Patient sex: M
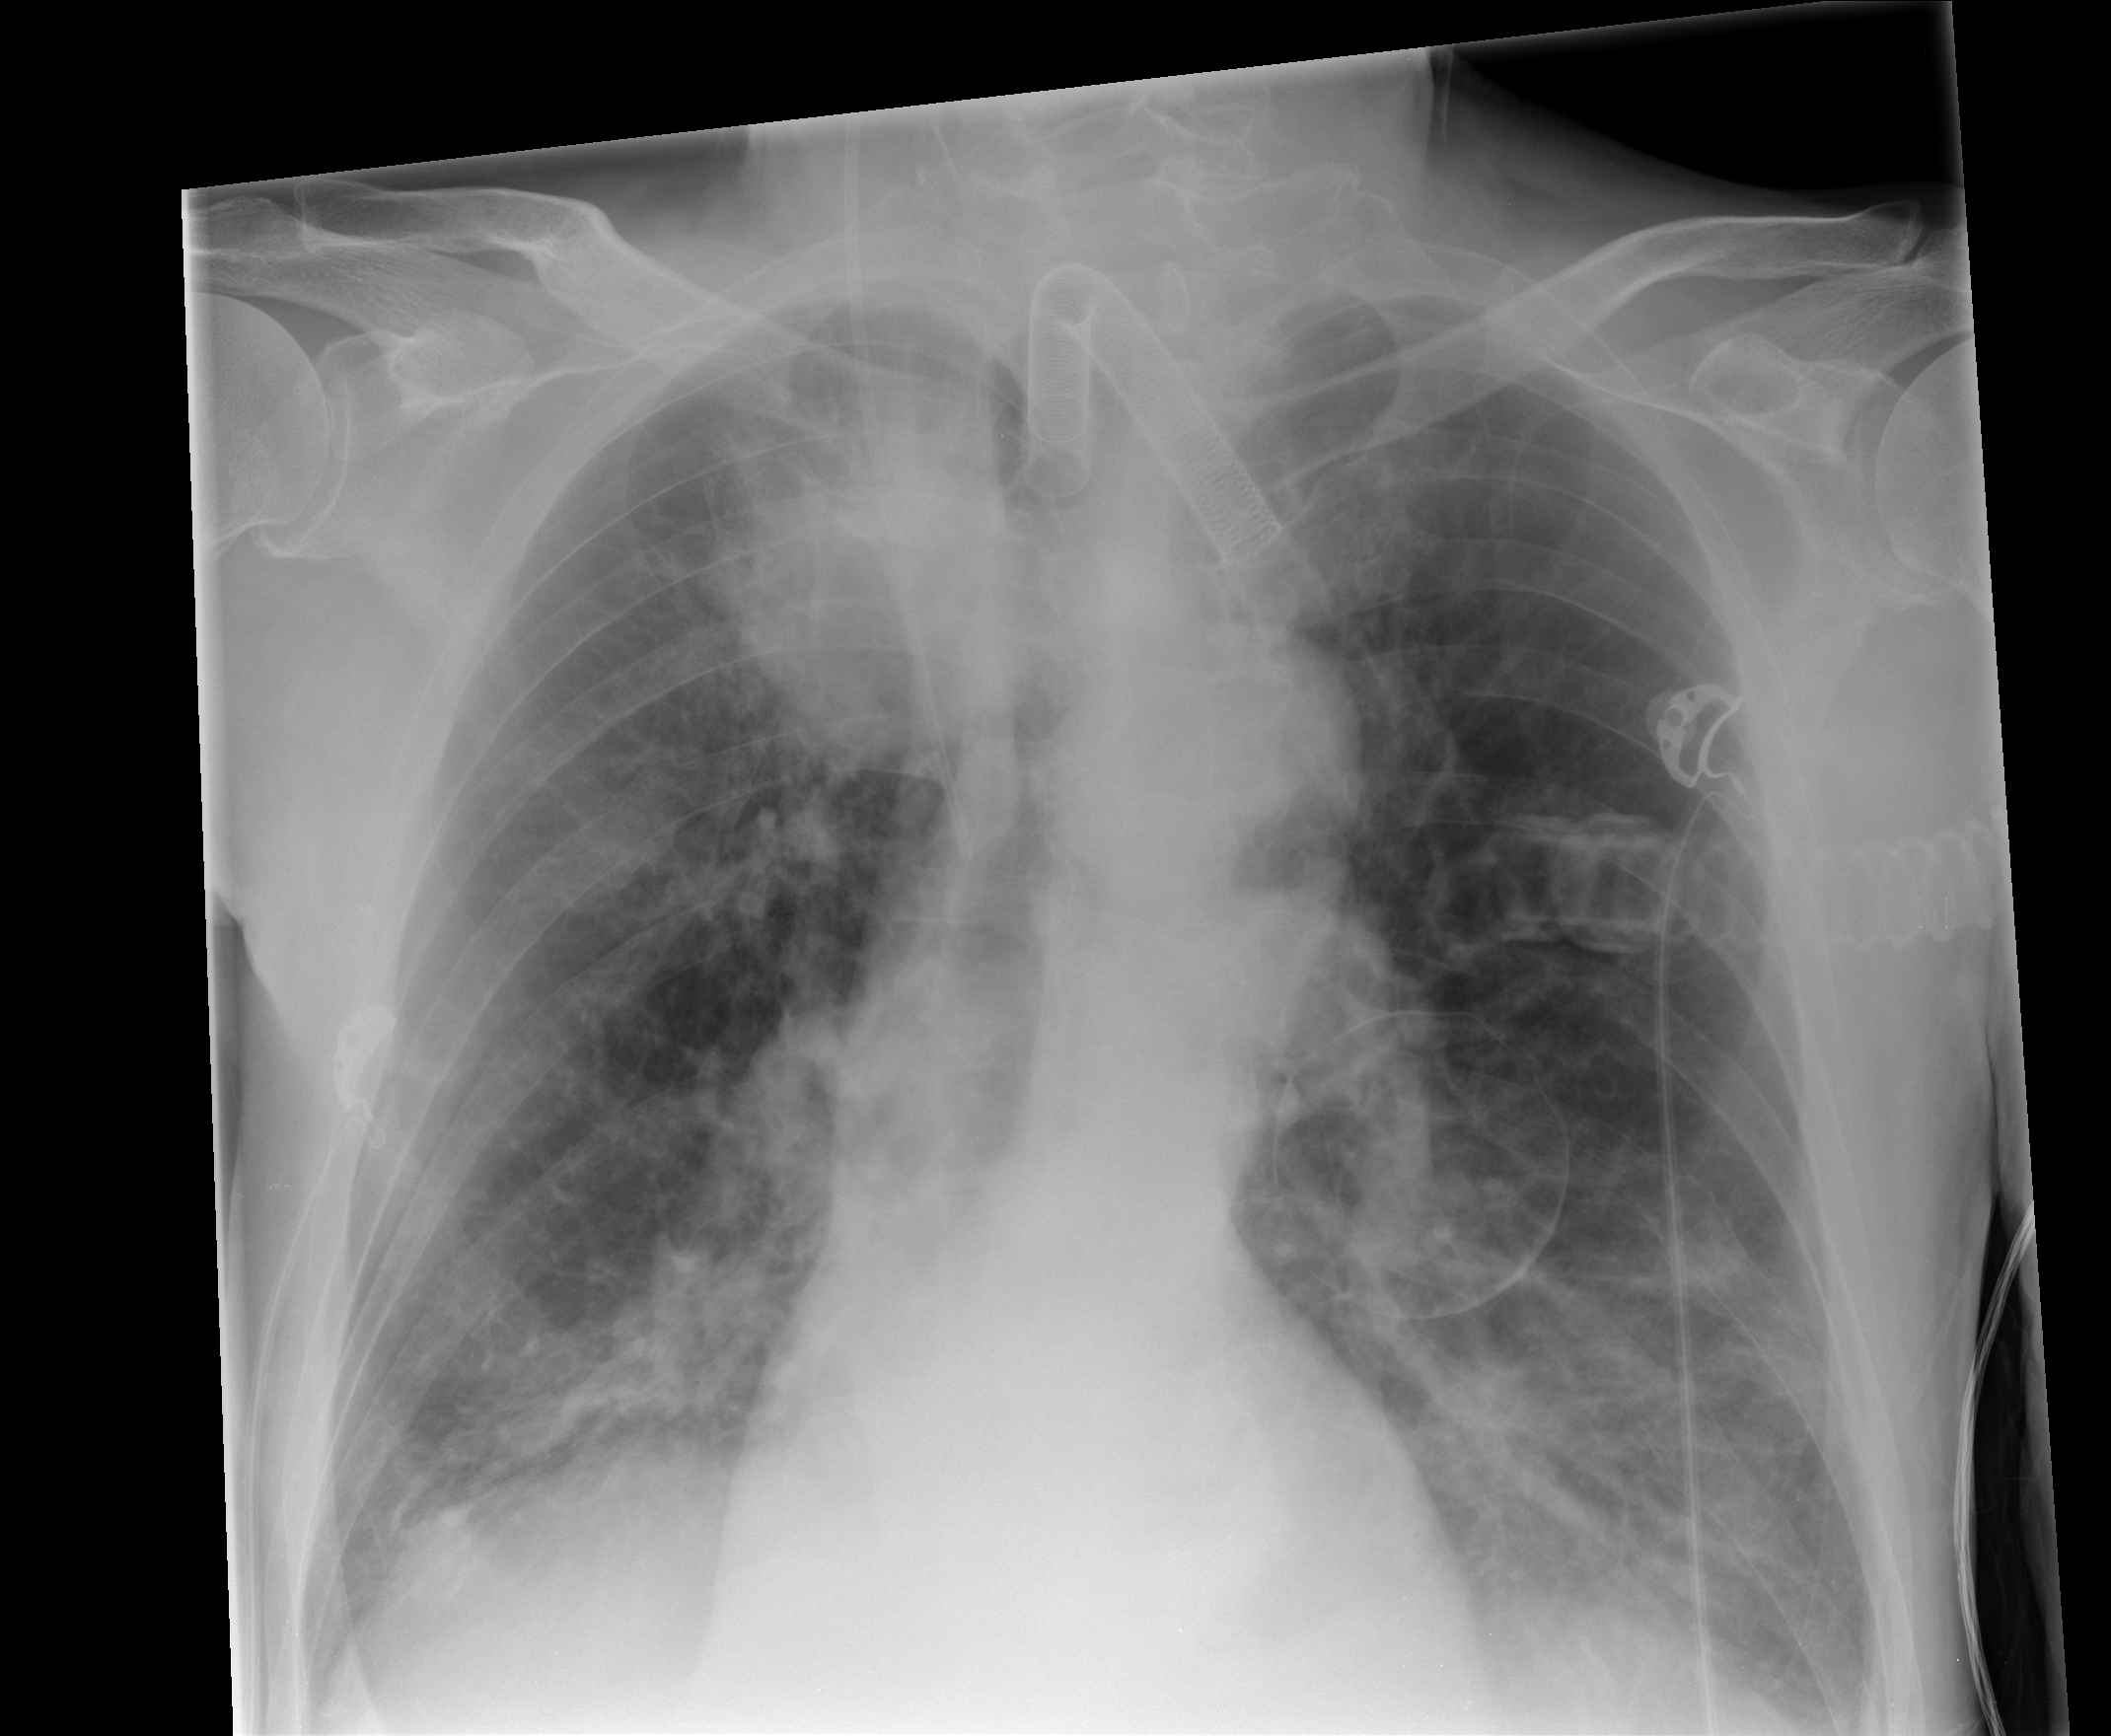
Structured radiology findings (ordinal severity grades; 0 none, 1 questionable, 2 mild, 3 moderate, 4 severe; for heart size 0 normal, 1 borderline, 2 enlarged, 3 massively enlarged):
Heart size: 0
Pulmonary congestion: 1
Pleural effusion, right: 2
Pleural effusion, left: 2
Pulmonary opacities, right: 0
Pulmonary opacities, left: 0
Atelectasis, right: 2
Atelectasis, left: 2